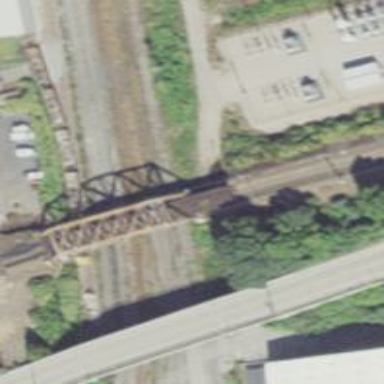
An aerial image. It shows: Truss bridge carrying electrified rail with contact line.